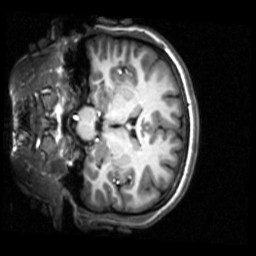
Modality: T1w
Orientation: coronal
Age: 26
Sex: female